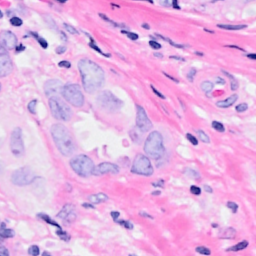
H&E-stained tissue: Breast